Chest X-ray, PA view. Patient: 60 years old, sex M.
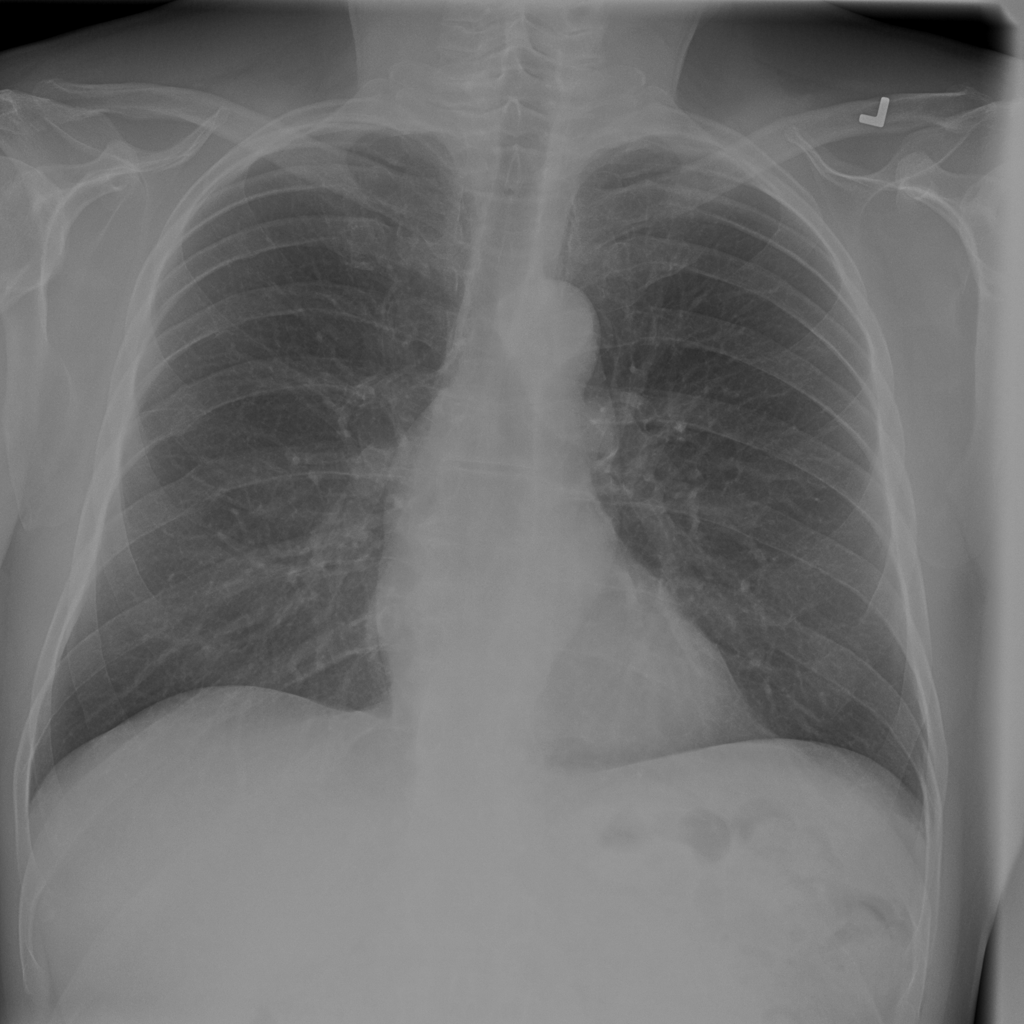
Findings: No Finding